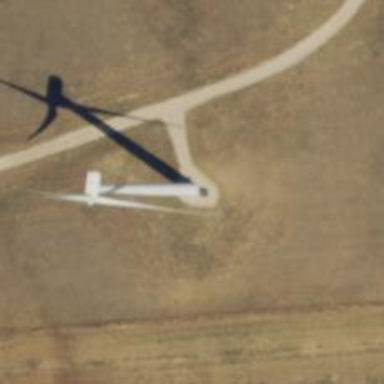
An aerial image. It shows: Wind turbine generator that utilizes wind as its source for generating electricity. It is of the horizontal axis type.